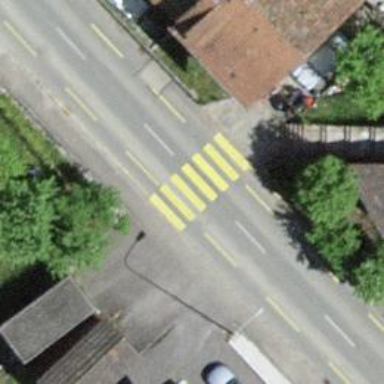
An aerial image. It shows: Marked crossing on the road.